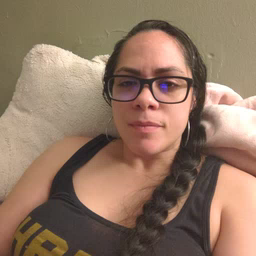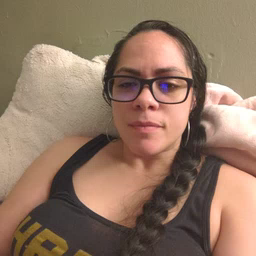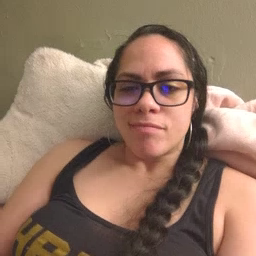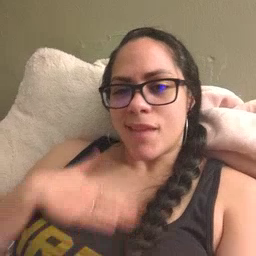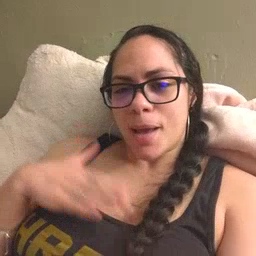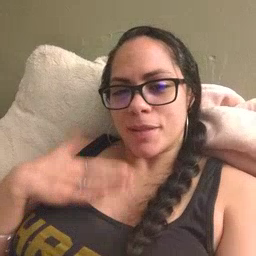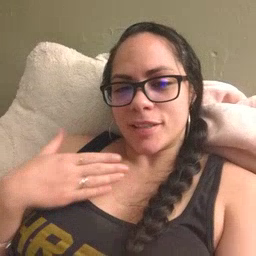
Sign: happy